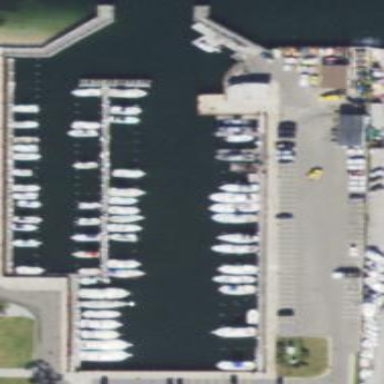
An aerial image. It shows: Marina area for leisure land.